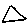
Label: triangle